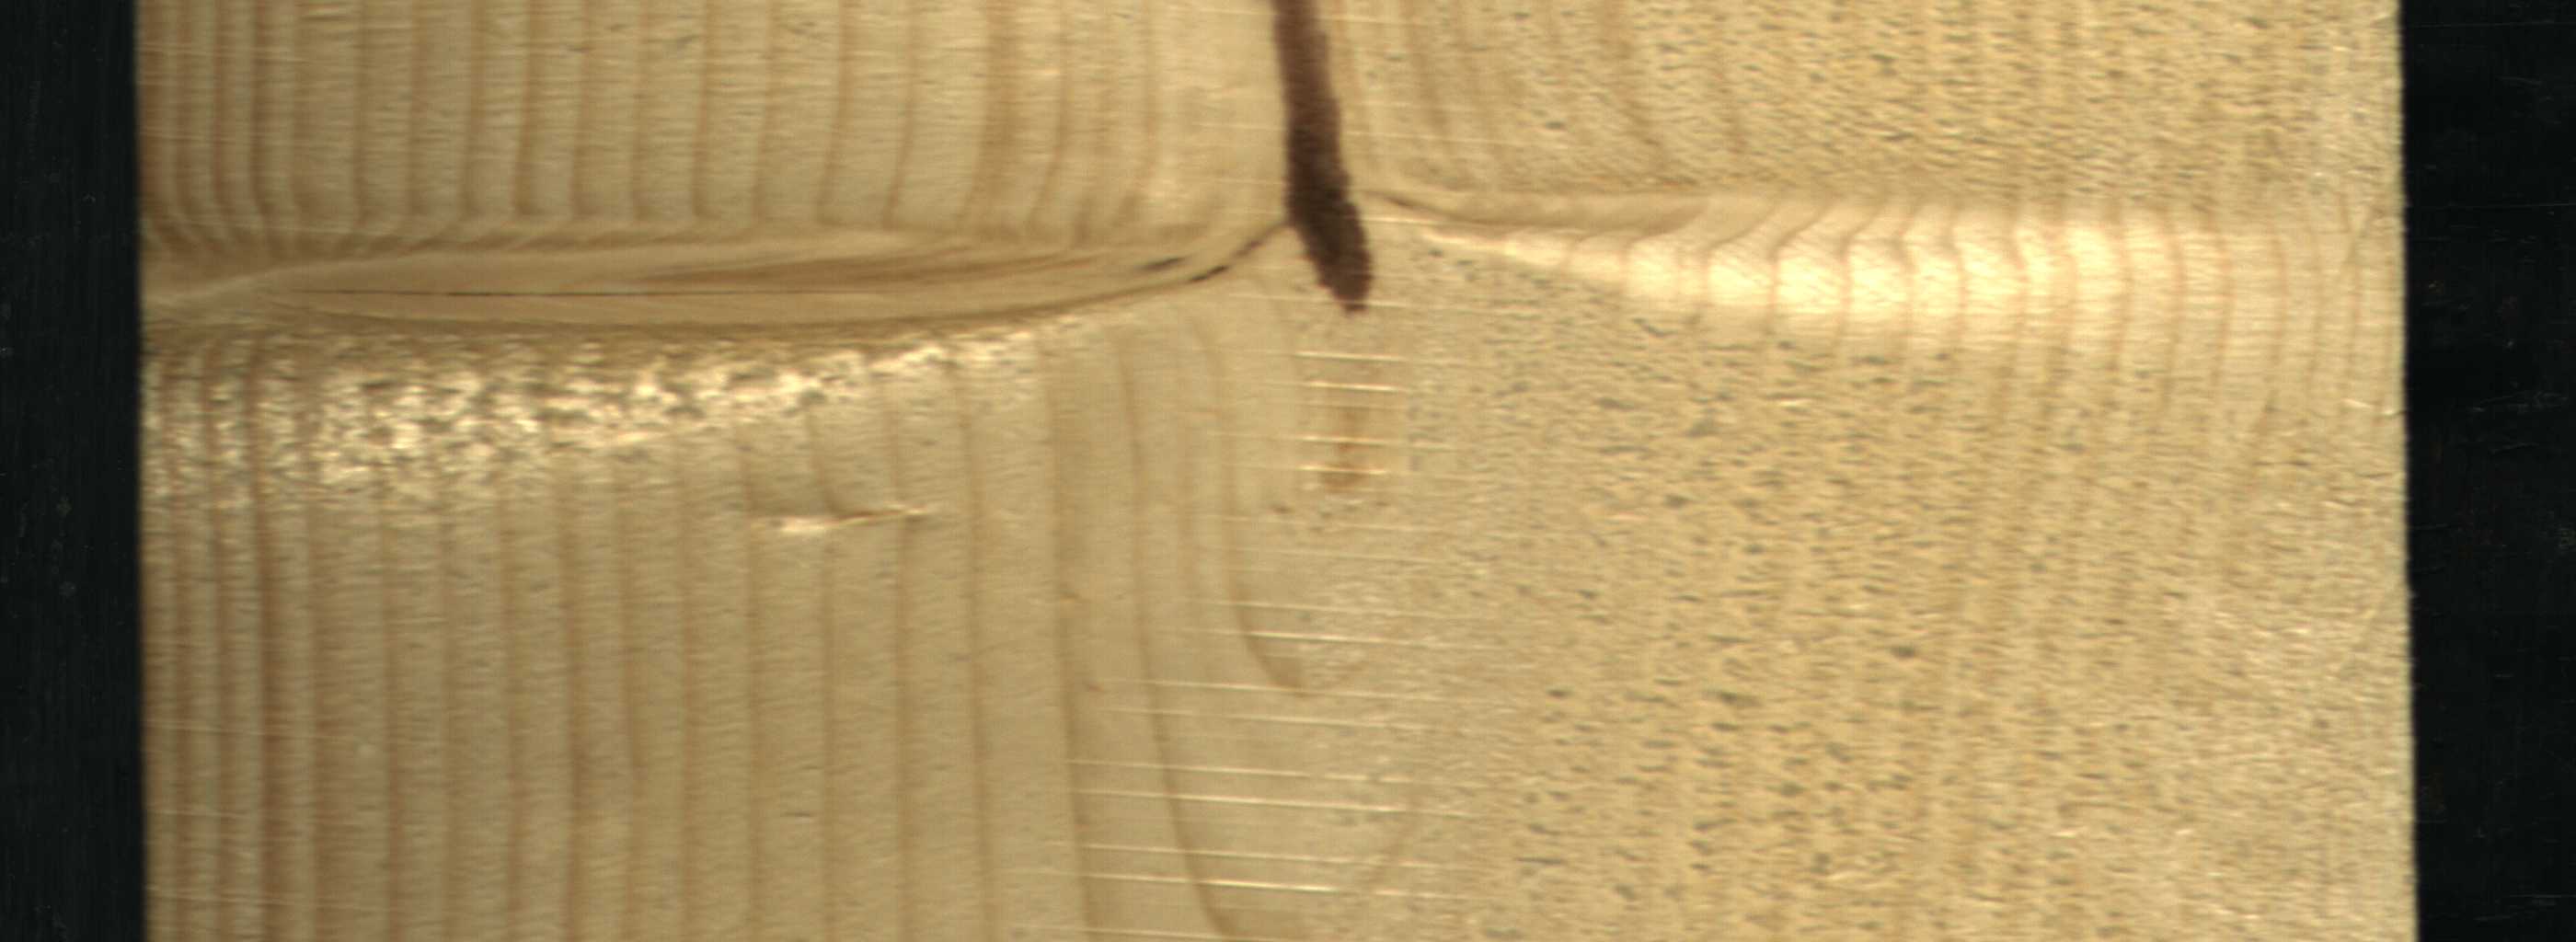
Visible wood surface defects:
Marrow
Live_Knot